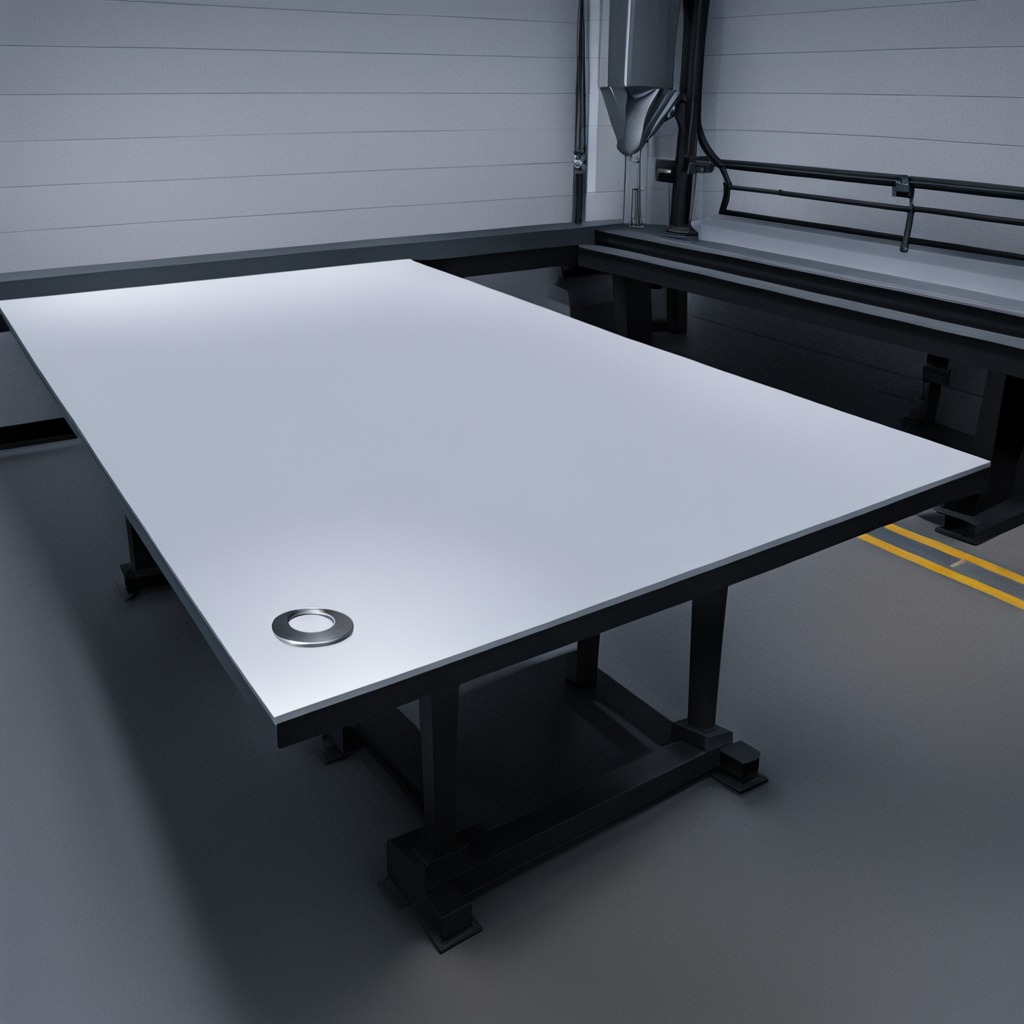
A flat metal washer is lying on the tabletop in the evening.